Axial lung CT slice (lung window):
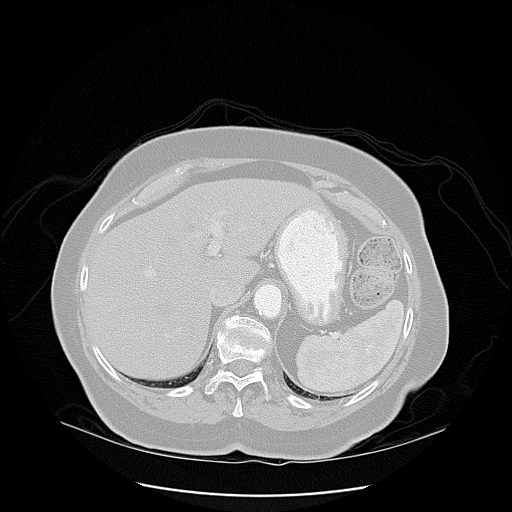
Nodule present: no